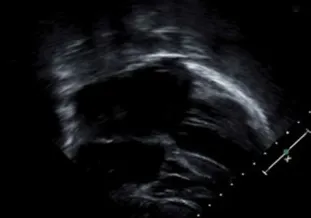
(D) Cardiac magnetic resonance imaging re-demonstrating the biatrial enlargement, and also revealing a small pericardial effusion (short arrow).
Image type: radiology (ultrasound)